Question: I wrote up a quick script to fetch all stores (tried to do so anyway) provided a zipcode, it looks like this:
'''
from googleplaces import GooglePlaces, types, lang
API_KEY = "MYKEY"
google_places = GooglePlaces(API_KEY)
query_result = google_places.nearby_search(location="94563", keyword="store", radius=50000)
if query_result.has_attributions:
print query_result.html_attributions
for place in query_result.places:
print place.name
'''
These are the results that I get:
'''
Apple Store
Stonestown Galleria
Lawrence Hall of Science
Fentons Creamery
Nordstrom
The North Face
Amoeba Music
Safeway
Rockridge Market Hall
City Beer Store
Best Buy
City Lights Booksellers & Publishers
Macy's
Barnes & Noble
Rainbow Grocery
Target
Urban Outfitters
The UPS Store
AT&T
Marshalls
'''
But if we head over to maps.google.com we can query for the same stores and this is what we get:

We notice that there are many stores in this result set that are not queried from the API. Not sure what I'm doing wrong.
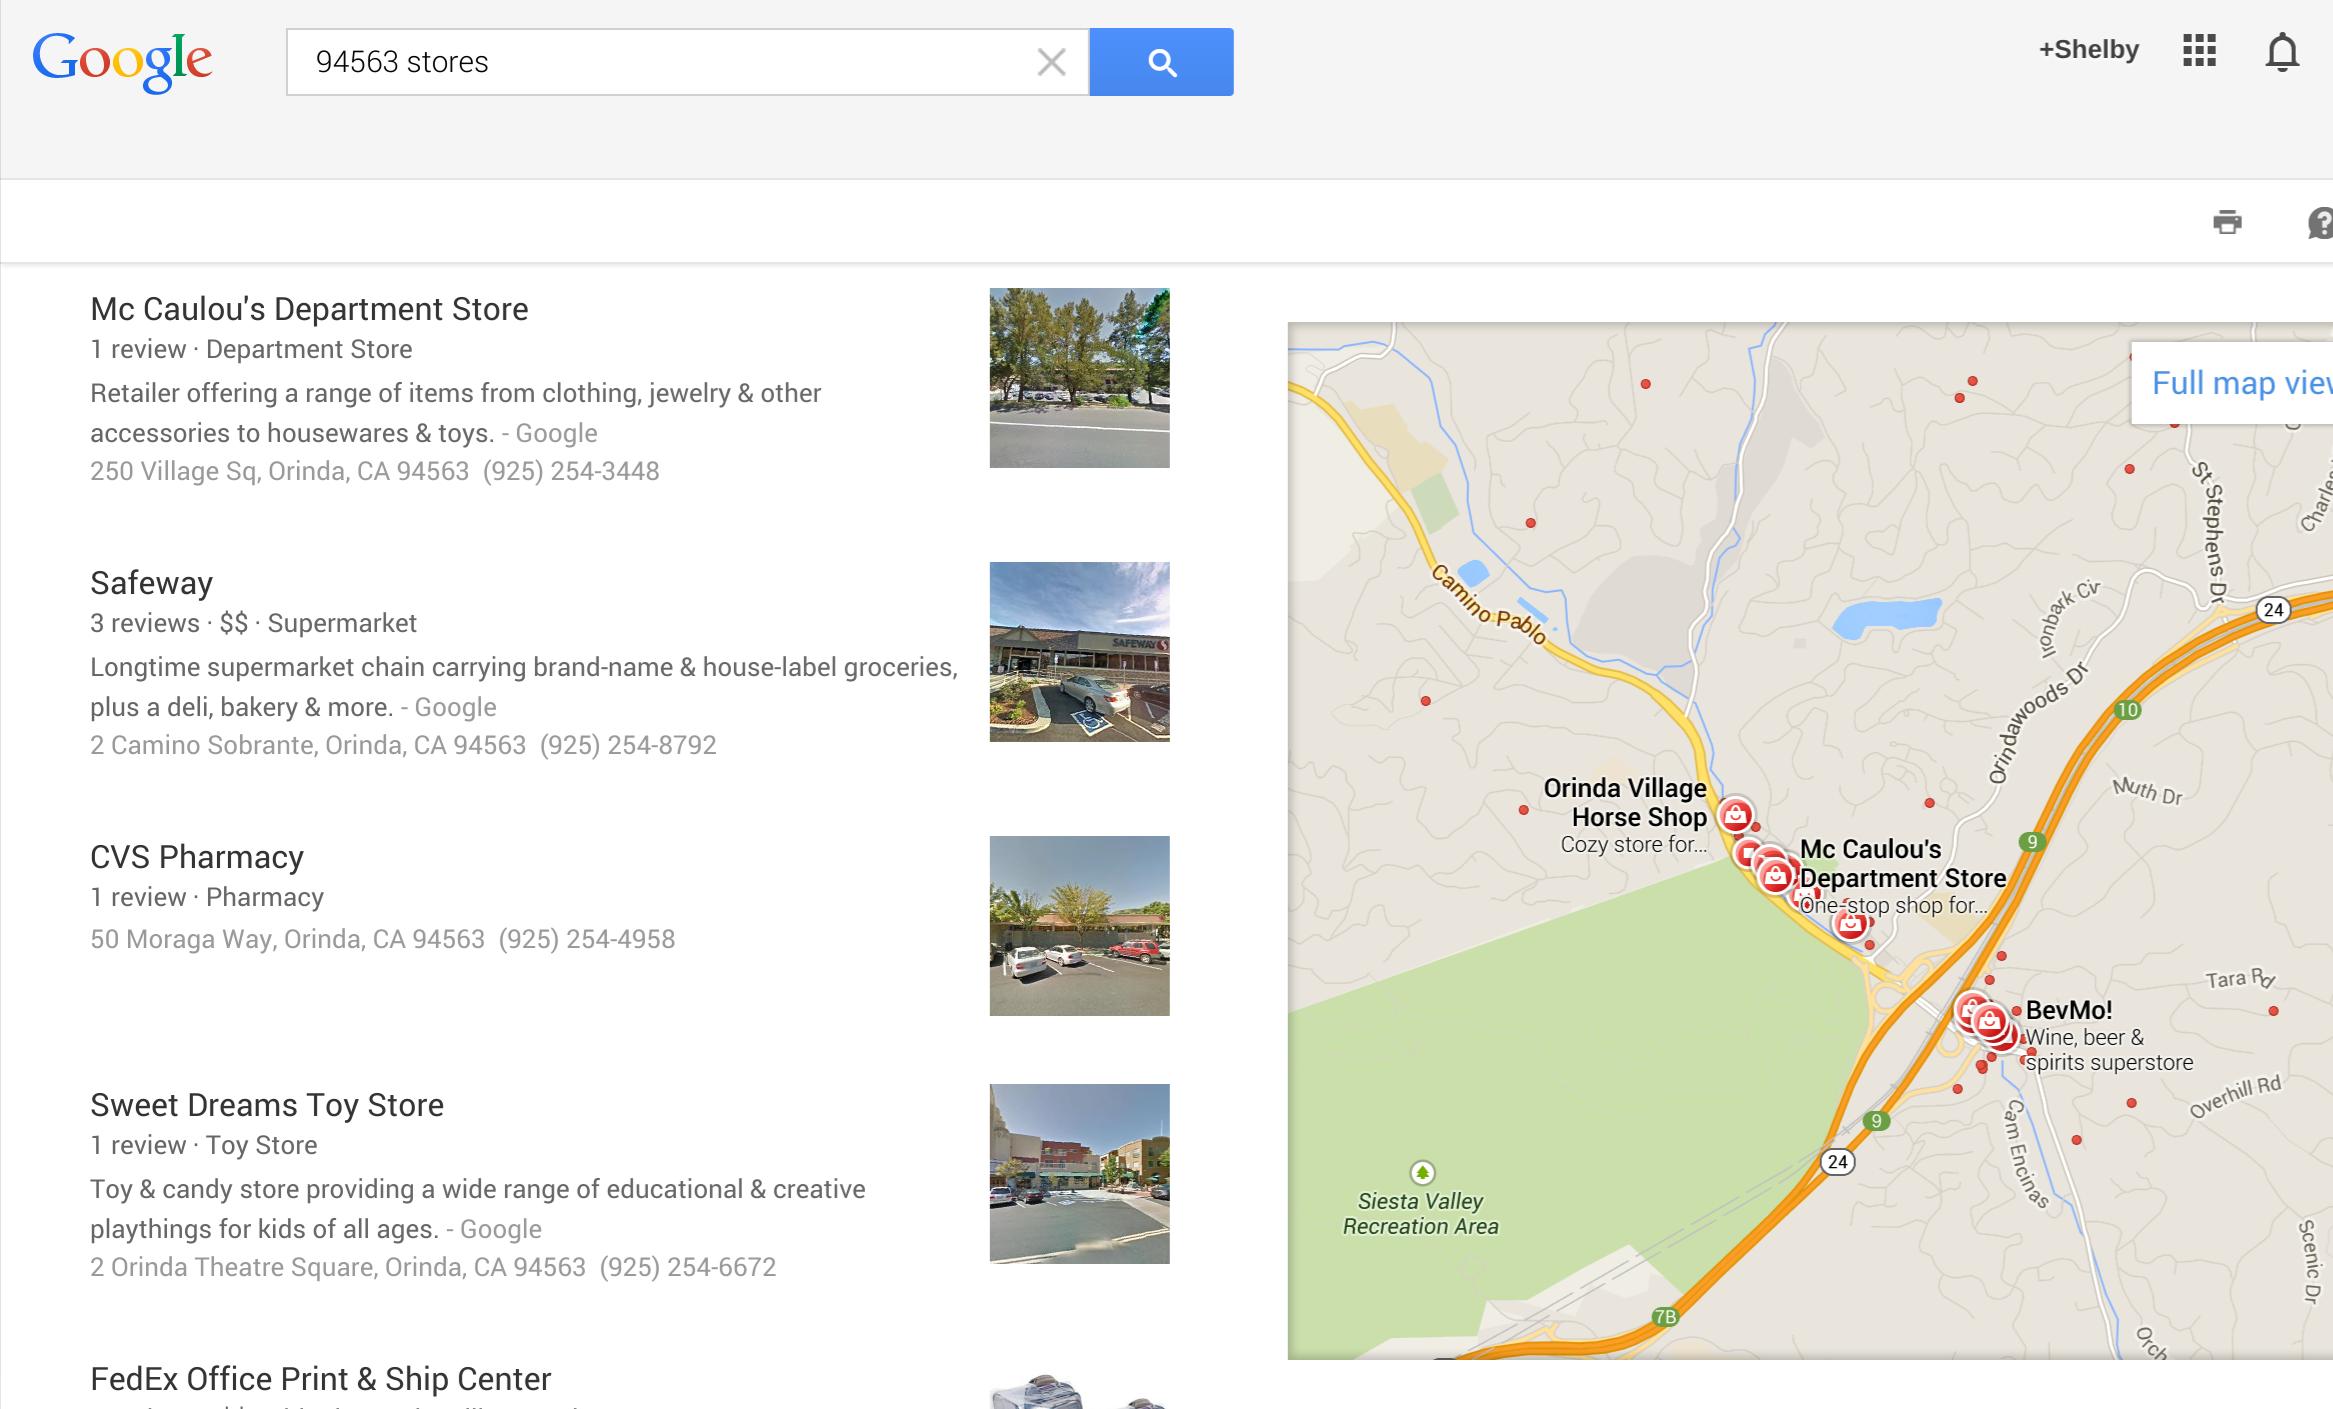
Answer: When more than 20 results come up with a 'nearby search', a next_page_token is also returned by the API, and a separate call must be made to retrieve them <URL>. I don't know whether the googleplaces package you're using is able to do that, but that is most likely the reason you're getting exactly 20 results; the rest are there, you just need to call the API again to get them.
My recommendation would be to ditch the package and instead deal with Google's API directly. Here is some helper code to get you started doing that. You will need to download and install <URL> if you don't have it already.
'''
import json
import urllib
import time
from geopy.geocoders import Nominatim
geolocator = Nominatim()
l = geolocator.geocode('94563') #enter the zip code you're interested in to get lat/long coords
longitude = l.longitude
latitude = l.latitude
resultslist = []
url = 'https://maps.googleapis.com/maps/api/place/nearbysearch/json?location='+str(latitude)+','+str(longitude)+'&radius=50000&types=store&key=<put your key here>' #construct URL, make sure to add your key without the <>
count = 0
ps= json.loads(urllib.urlopen(url).read())
for i in ps['results']:
#parse results here
resultslist.append(i)
count += 1
if ps['next_page_token']:
while True:
time.sleep(2)
npt = ps['next_page_token']
url = 'https://maps.googleapis.com/maps/api/place/nearbysearch/json?location='+str(latitude)+','+str(longitude)+'&radius=50000&types=store&key=<yourkey>&pagetoken='+str(npt)
ps= json.loads(urllib.urlopen(url).read())
for i in ps['results']:
resultslist.append(i)
#parse results here
count += 1
try:
ps['next_page_token']
except:
break
print 'results returned:',count
'''